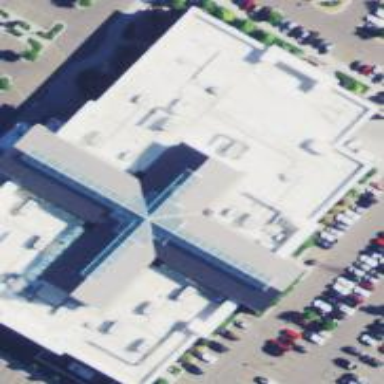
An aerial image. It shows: Building.